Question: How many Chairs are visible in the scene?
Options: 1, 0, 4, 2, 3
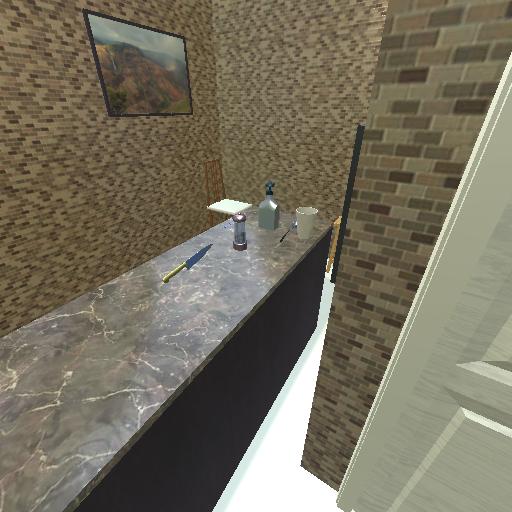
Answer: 1